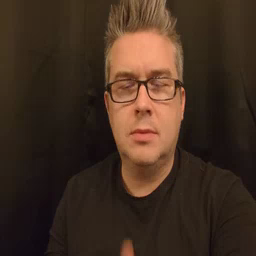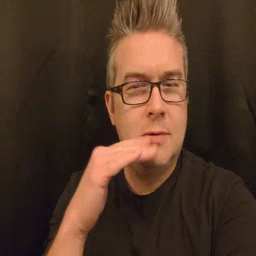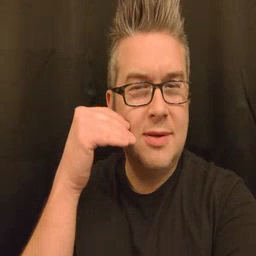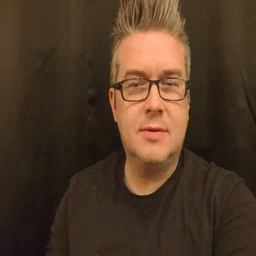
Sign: smile